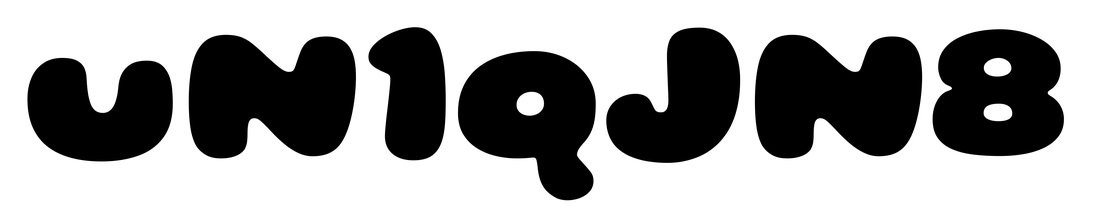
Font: Gluten_Black